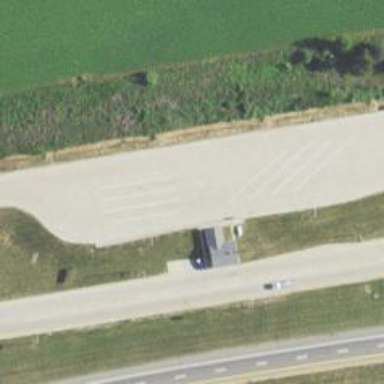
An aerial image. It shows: Weighbridge serving as weight station.